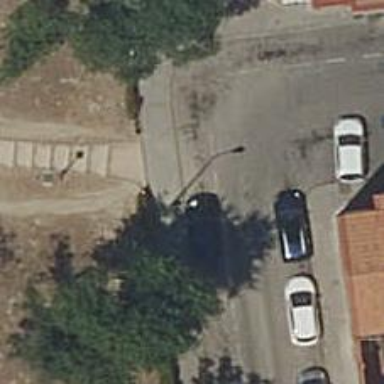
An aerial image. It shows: Set of steps on the road.